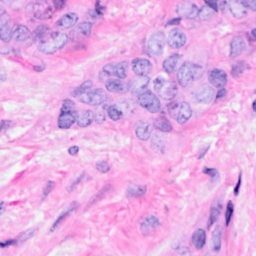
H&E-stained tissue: Breast